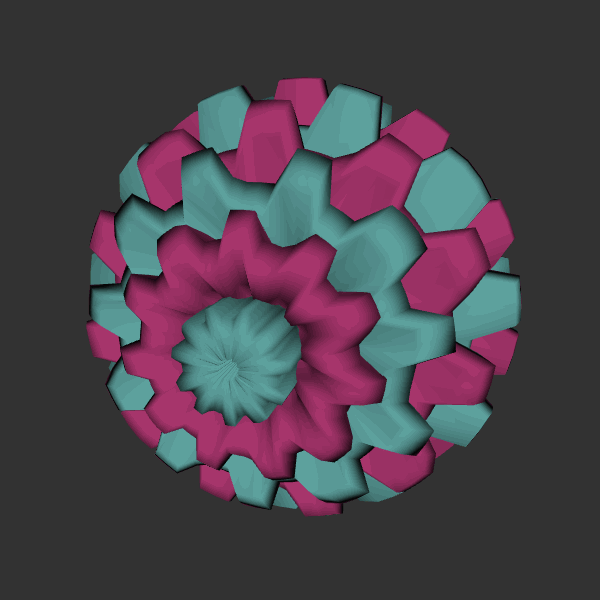
Background: dark